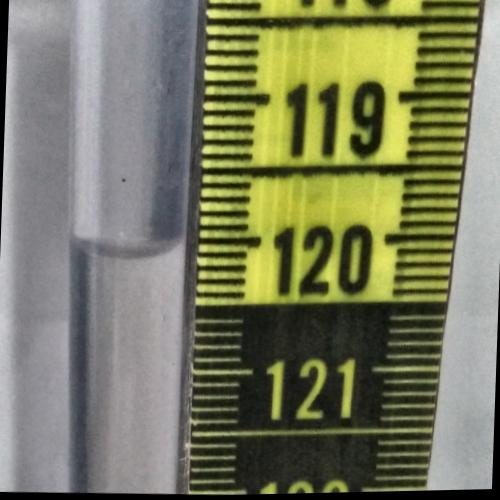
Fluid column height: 120.1 cm